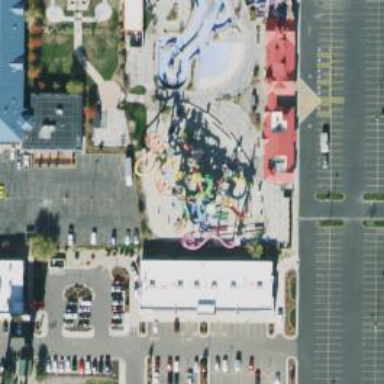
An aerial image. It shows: Water slide attraction.